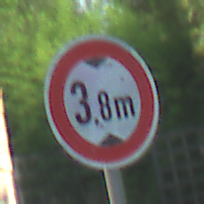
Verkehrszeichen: TatsaechlicheHoehe
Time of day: MorningAfternoon
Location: Outdoor (Urban)
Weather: PartlyCloudy
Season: NotSpecified
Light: Natural